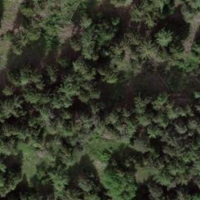
EUNIS habitat code: 43
Species observed at this site:
Cephalanthera rubra